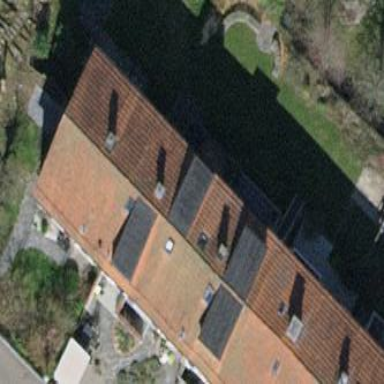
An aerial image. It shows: Building with tile roof.